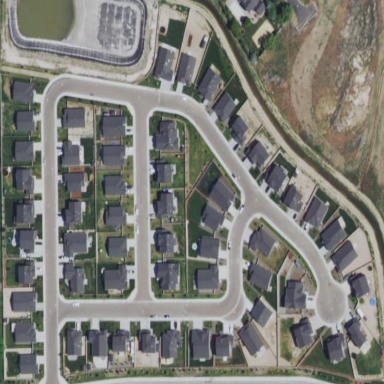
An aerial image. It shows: Residential area composed of single-family homes.